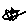
Label: star